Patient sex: M
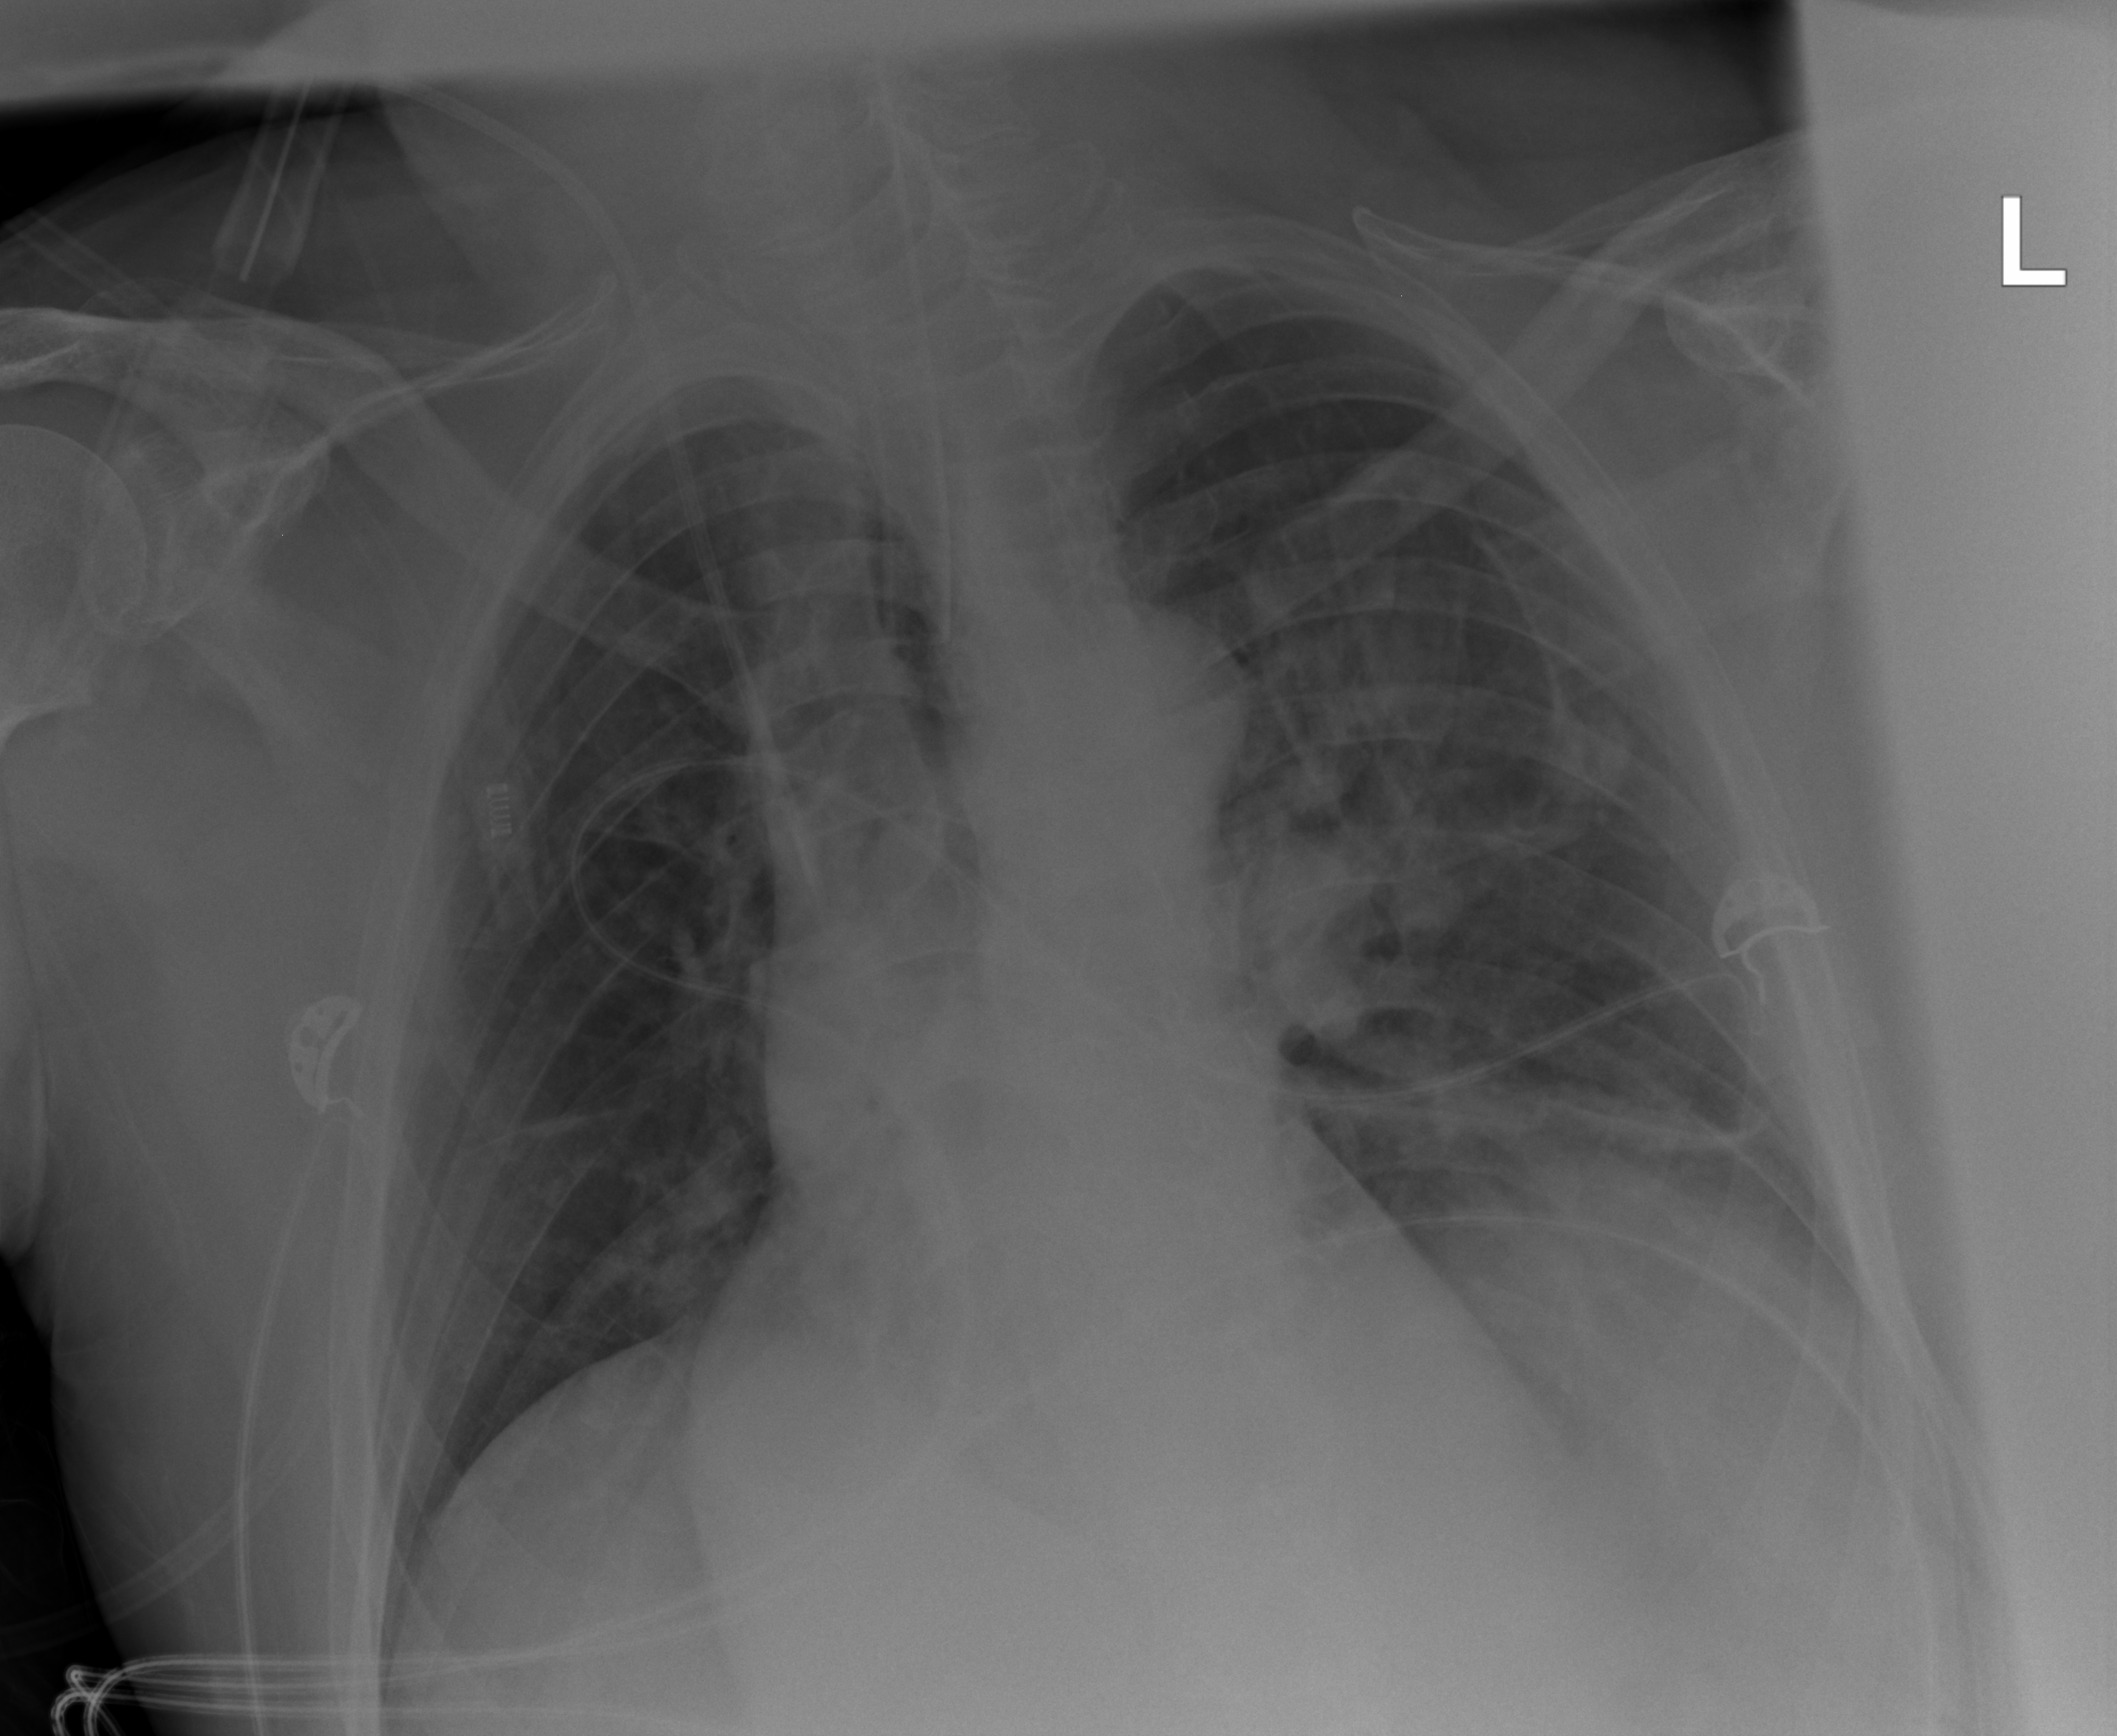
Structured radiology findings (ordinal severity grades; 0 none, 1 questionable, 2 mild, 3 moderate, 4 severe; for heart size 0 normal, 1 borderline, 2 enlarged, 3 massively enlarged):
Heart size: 1
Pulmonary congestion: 1
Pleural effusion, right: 0
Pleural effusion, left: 2
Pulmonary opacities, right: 2
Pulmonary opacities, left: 2
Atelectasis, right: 2
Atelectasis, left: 2